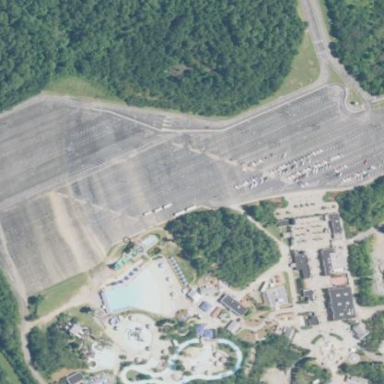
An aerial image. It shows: Parking area.